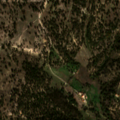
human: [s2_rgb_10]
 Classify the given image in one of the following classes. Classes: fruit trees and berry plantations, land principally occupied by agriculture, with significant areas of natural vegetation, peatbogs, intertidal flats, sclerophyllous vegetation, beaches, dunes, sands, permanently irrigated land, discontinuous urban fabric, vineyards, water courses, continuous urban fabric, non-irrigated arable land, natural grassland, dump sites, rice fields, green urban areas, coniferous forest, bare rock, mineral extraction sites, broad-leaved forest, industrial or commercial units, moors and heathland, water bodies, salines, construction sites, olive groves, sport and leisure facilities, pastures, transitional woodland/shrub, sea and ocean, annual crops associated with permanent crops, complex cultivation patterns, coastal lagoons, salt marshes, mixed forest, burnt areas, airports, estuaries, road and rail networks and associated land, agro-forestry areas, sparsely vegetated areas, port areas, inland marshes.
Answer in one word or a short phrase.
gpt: non-irrigated arable land, agro-forestry areas